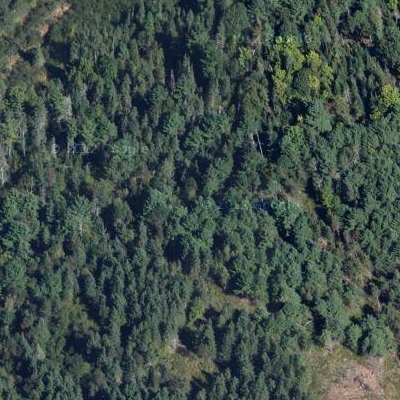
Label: Forest